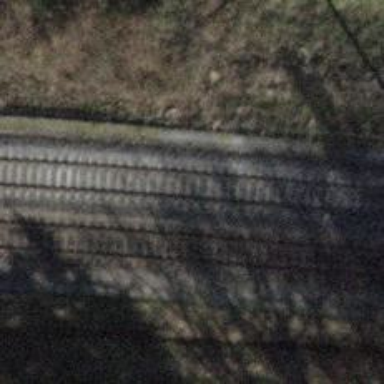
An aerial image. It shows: Single railway track with electrification through contact line.